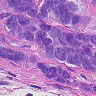
Metastatic tissue present: yes